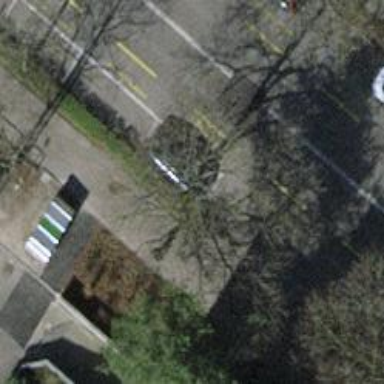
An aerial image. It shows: Tree-lined avenue.